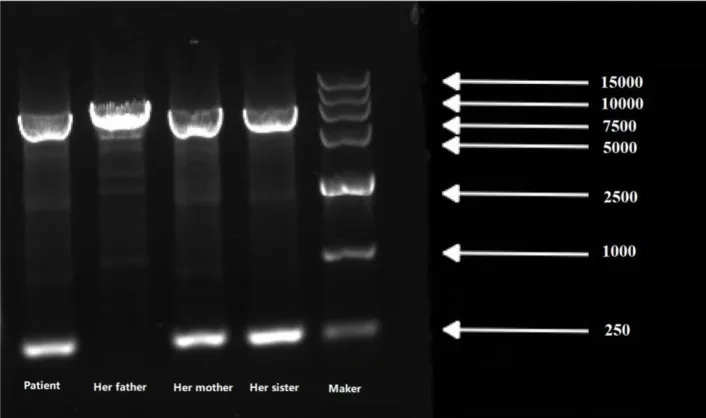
QPCR and agarose electrophoresis results from the patient's family. (B) Results of agarose electrophoresis of the qPCR product from the patient's family. Her father has only one chromosome band with a fragment length of 7,181, which is the full length of the amplification product. In addition to this, the patient, her mother, and her sister have an additional chromosome band with a fragment length of 250 bp, which is the length of the truncated fragment.
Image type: pathology (immunostaining)